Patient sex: M
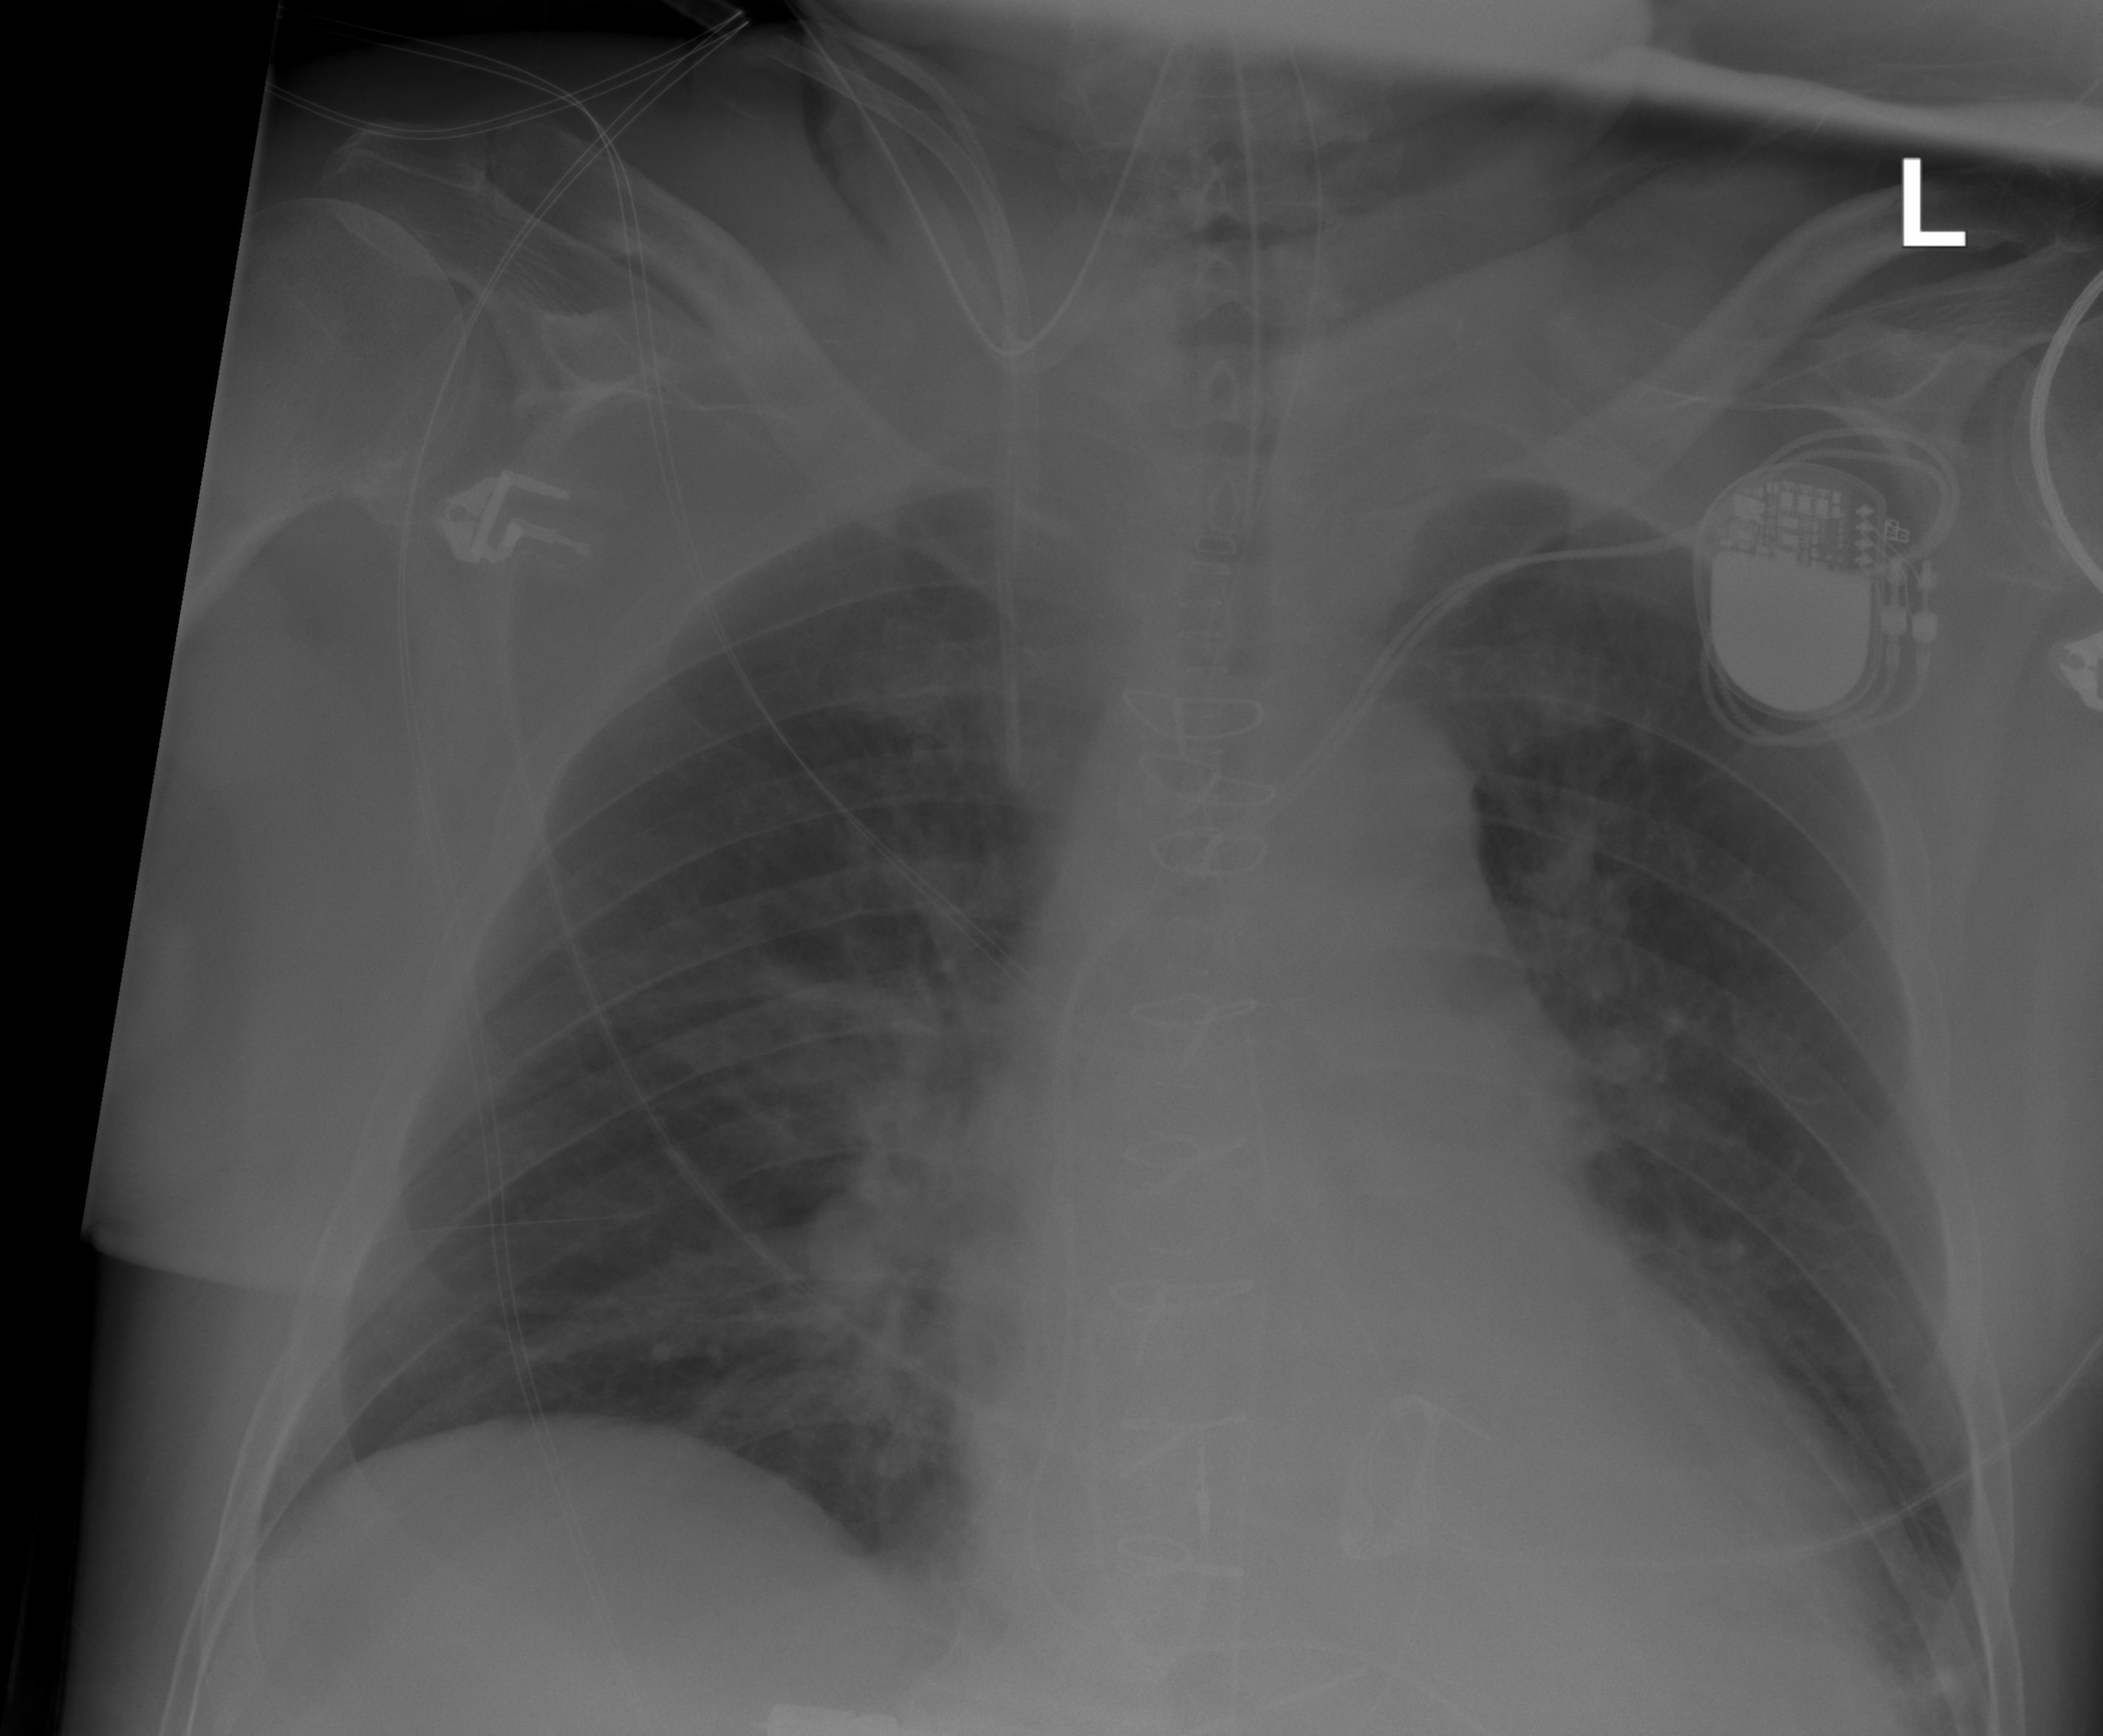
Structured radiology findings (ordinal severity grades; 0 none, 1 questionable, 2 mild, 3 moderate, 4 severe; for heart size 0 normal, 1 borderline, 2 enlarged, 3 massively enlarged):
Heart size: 0
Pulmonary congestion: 1
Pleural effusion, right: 0
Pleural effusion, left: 0
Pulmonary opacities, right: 3
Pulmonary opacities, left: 1
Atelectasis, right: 1
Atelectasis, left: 1